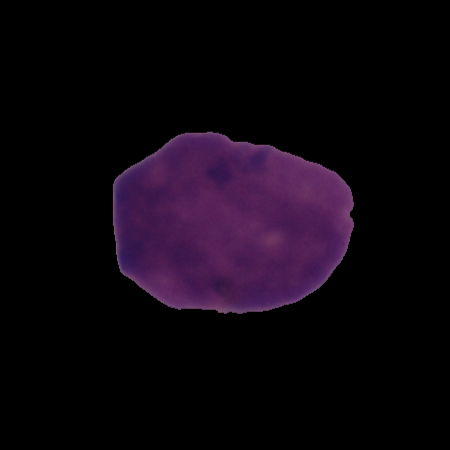
Label: cancer